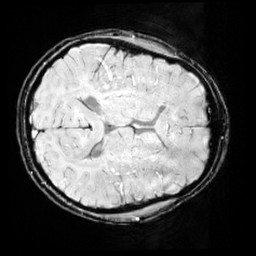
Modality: SWI
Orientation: axial
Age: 11
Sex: female
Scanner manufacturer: siemens
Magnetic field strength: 3 T
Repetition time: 0.027 s
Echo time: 0.02 s